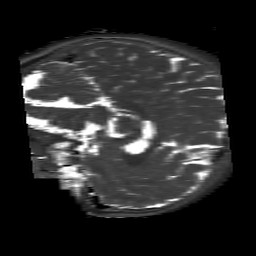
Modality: T2map
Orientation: sagittal
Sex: male
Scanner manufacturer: siemens
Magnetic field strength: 3 T
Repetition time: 4 s